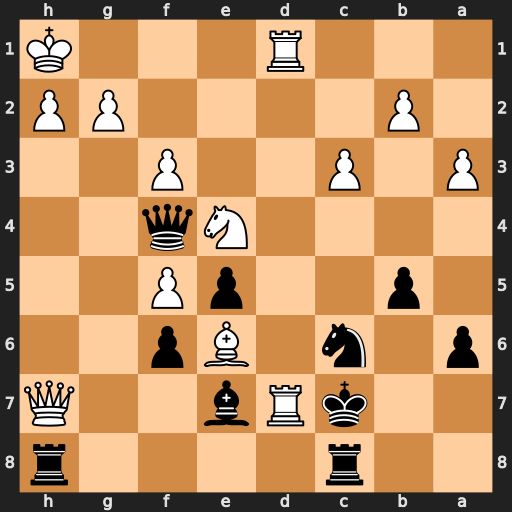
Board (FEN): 2r4r/2kRb2Q/p1n1Bp2/1p2pP2/4Nq2/P1P2P2/1P4PP/3R3K
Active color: b
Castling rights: -
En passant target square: -
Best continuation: Kb8 Rb7+ Ka8 Bxc8 Rxh7